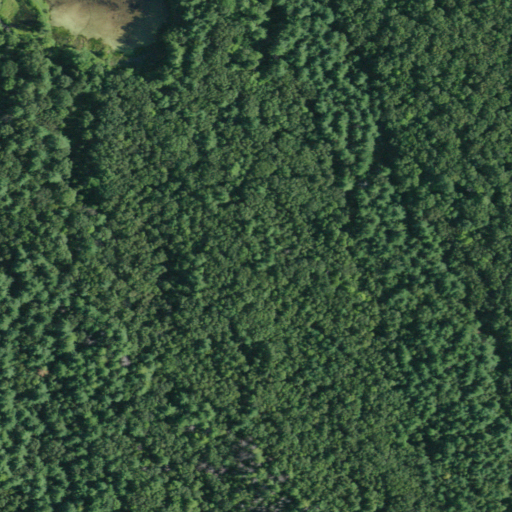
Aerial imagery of mountain in New York named Potic Mountain containing deciduous forest, mixed forest, evergreen forest, woody wetlands, herbaceous wetlands, and open water